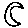
Label: moon